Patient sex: M
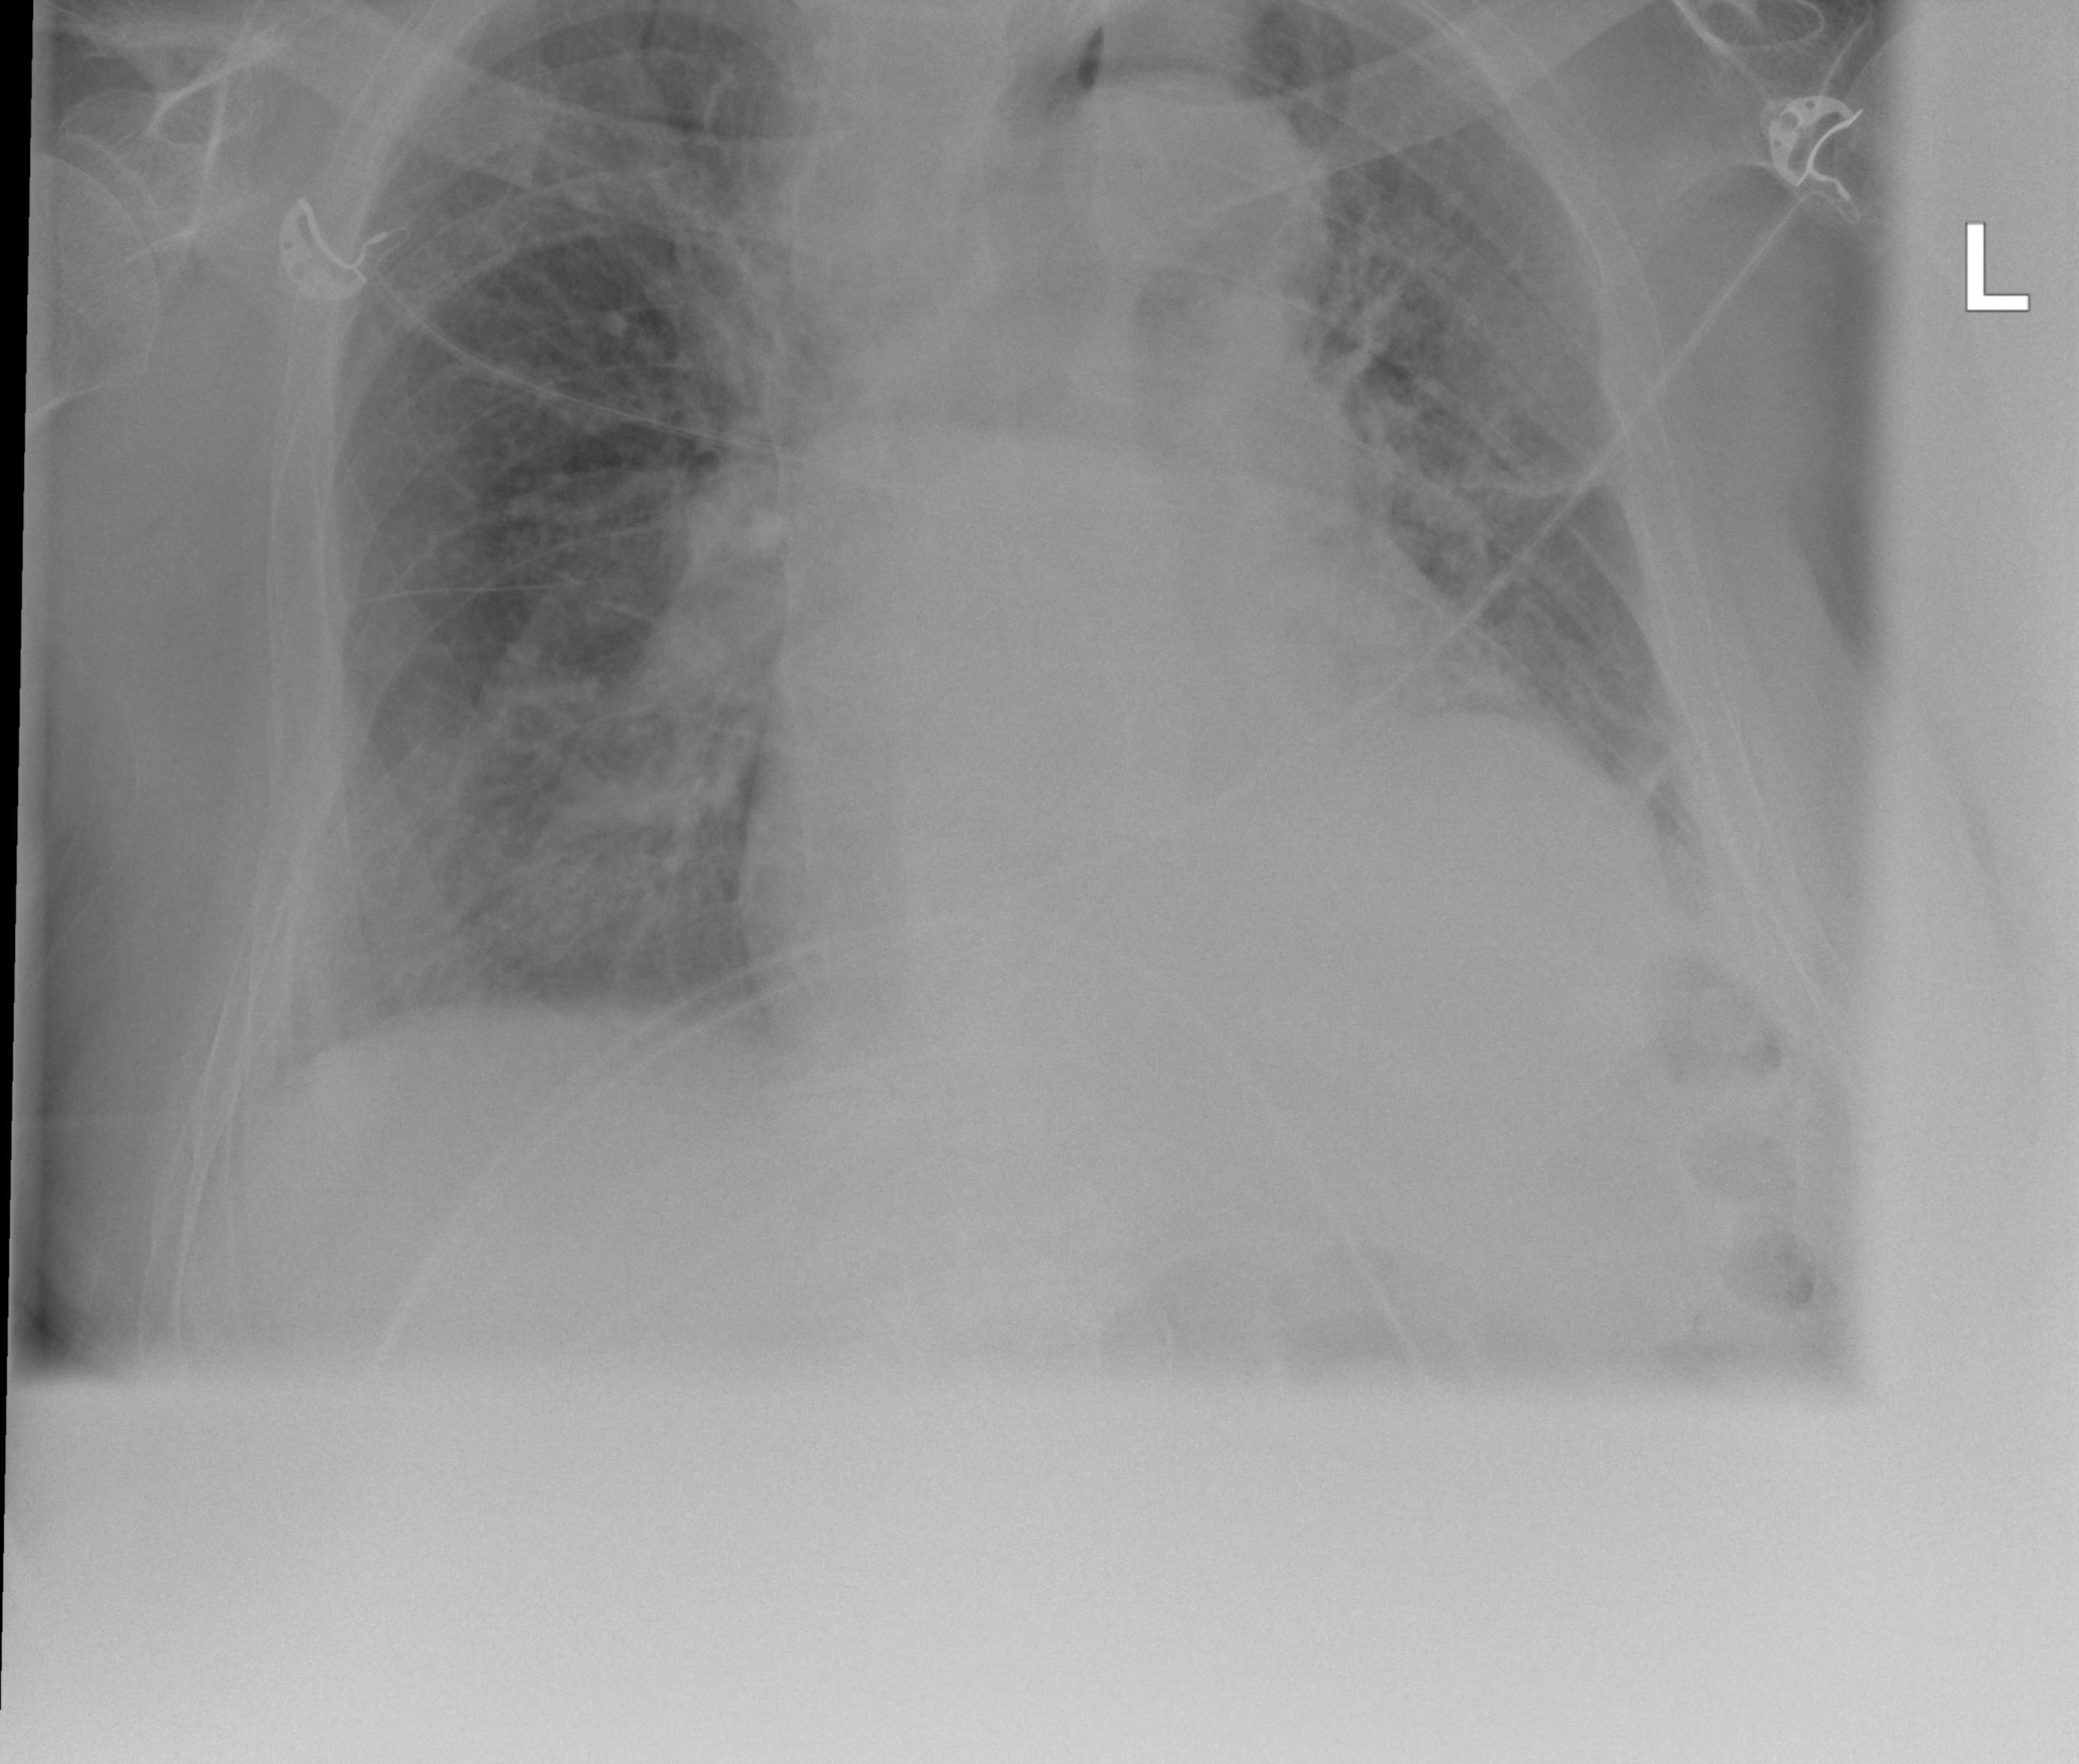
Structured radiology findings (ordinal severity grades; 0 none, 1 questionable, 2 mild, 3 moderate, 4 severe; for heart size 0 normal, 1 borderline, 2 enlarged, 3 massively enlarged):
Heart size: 3
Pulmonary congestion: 2
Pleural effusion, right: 2
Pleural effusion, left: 2
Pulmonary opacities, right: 2
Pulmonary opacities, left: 2
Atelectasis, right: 2
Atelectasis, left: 2